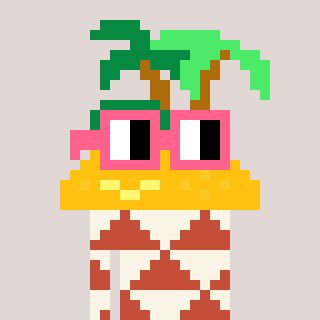
a pixel art character with square pink glasses, a island-shaped head and a rust-colored body on a warm background